Breast ultrasound image
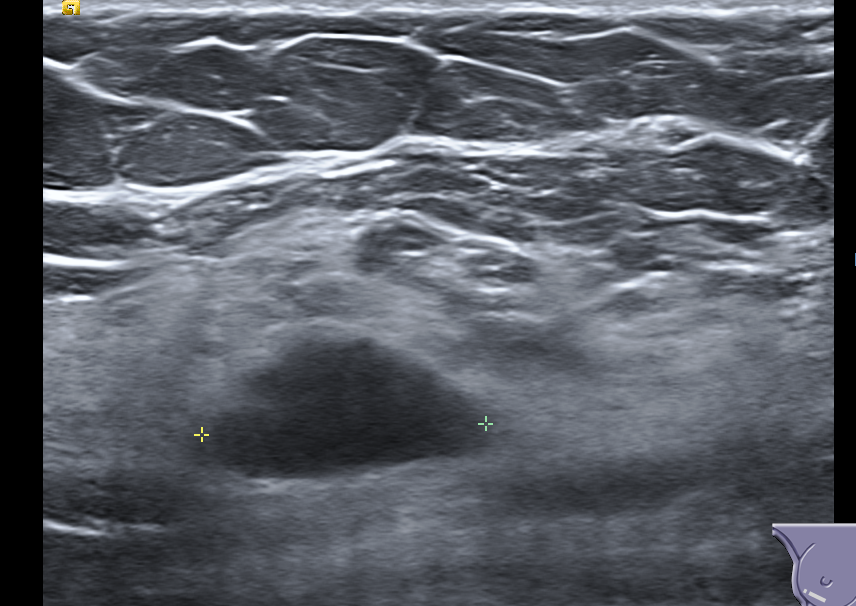
Diagnosis: benign